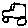
Label: car